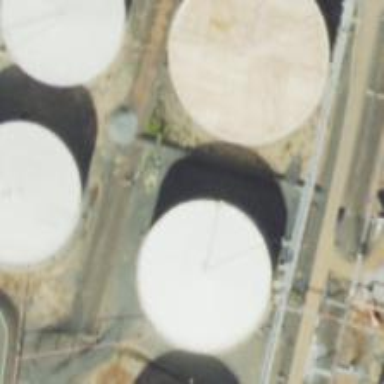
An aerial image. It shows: Storage tank which is man-made and housed in building.